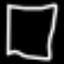
Label: square